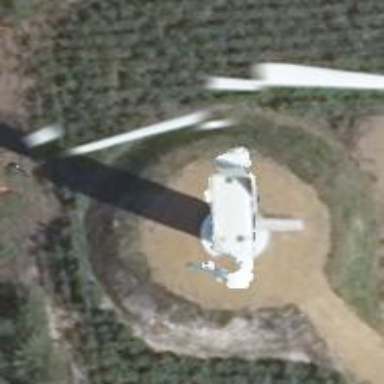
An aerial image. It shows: Wind turbine generator made by Vestas. The generator utilizes wind as its power source and belongs to the horizontal axis type.